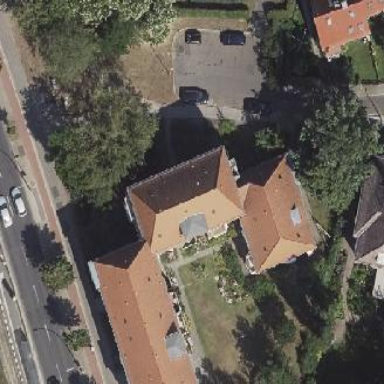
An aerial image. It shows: Hipped-roof building with apartments.